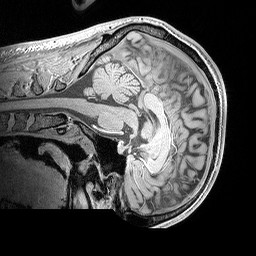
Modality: MP2RAGE
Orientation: sagittal
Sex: male
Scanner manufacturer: siemens
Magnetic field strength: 3 T
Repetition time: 5 s
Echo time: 0.00292 s